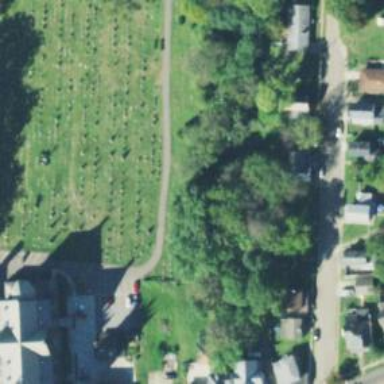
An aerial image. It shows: Cemetery.